Interaction volume radius: 5 \u00c5
Interaction volume height: 10 \u00c5
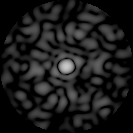
Disorder parameter: 0.8983